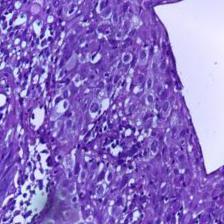
Diagnosis: OSCC